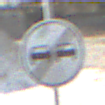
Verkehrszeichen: EndeUeberholverbot
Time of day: Midday
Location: Outdoor (Suburban)
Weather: PartlyCloudy
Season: NotSpecified
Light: Natural